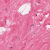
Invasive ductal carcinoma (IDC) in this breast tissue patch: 0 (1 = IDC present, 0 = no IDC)